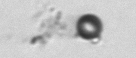
Label: bead